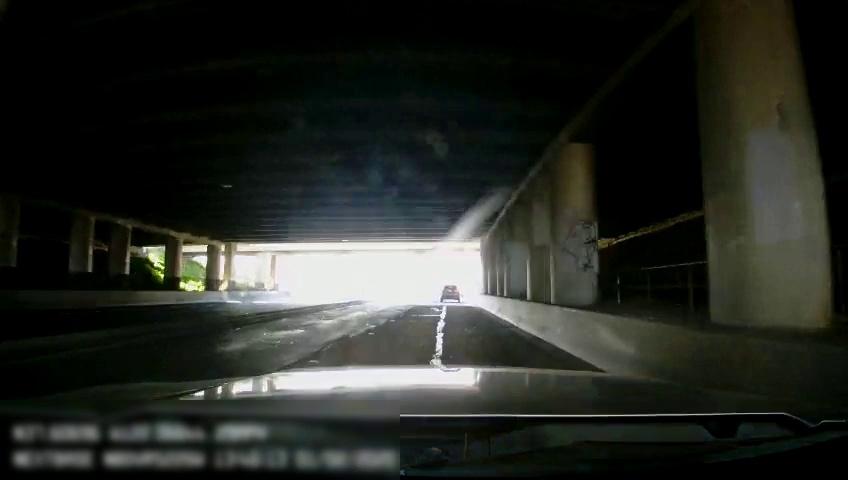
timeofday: Day
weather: Sunny
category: Drivable Space
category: Drivable Space
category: Vehicles | SUV
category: Lanes | Current Lane